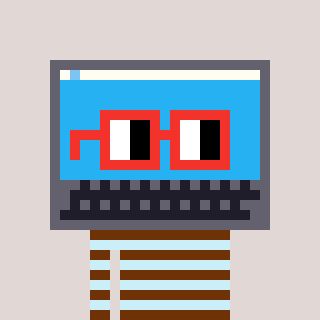
a pixel art character with square red glasses, a laptop-shaped head and a cold-colored body on a warm background